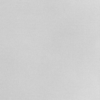
Label: dusty